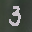
Label: 3